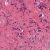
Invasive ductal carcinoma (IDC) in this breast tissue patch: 1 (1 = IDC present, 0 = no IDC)